Field crop: maize
Growth stage: 2
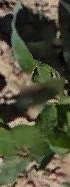
Species: maize